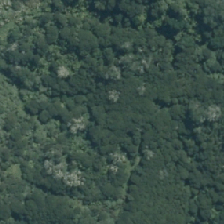
Land cover: manuka_kanuka